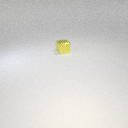
small yellow metal cube